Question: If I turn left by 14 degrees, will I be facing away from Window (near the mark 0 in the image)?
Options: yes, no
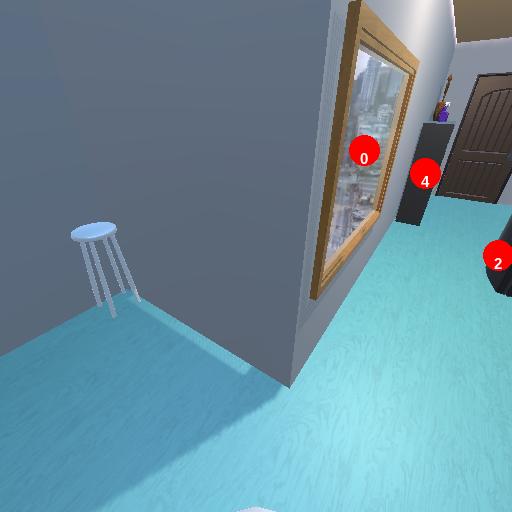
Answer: yes